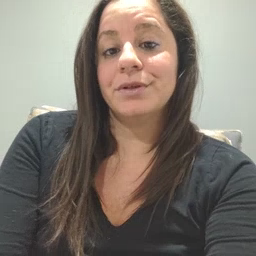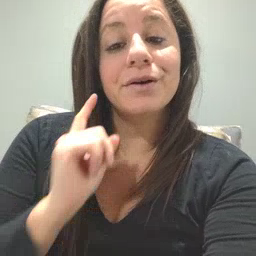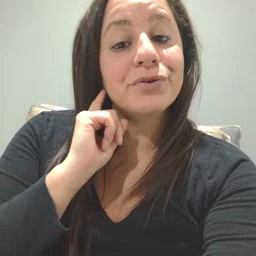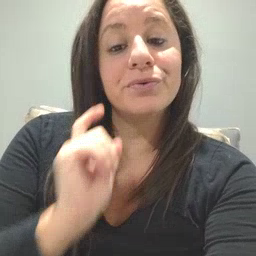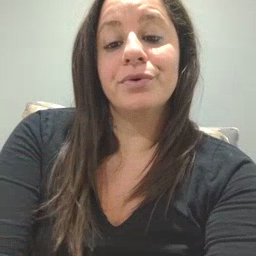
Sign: ear